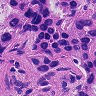
Metastatic tissue present: yes